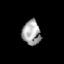
Tissue: lung
Cell type: Epithelial cells
Senescence score: 0.2301
Nuclear area (px): 442
Mean DAPI intensity: 163.523